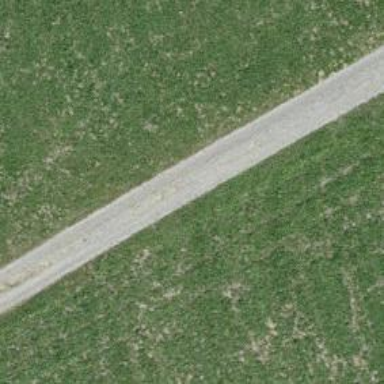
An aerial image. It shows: Track road with grass surface.